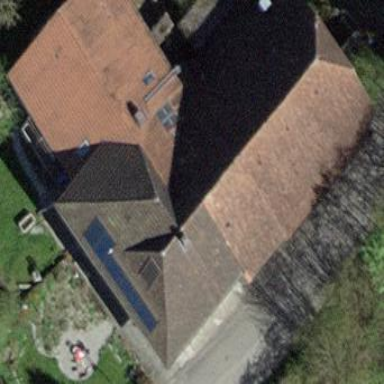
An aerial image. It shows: Farm building.